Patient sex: M
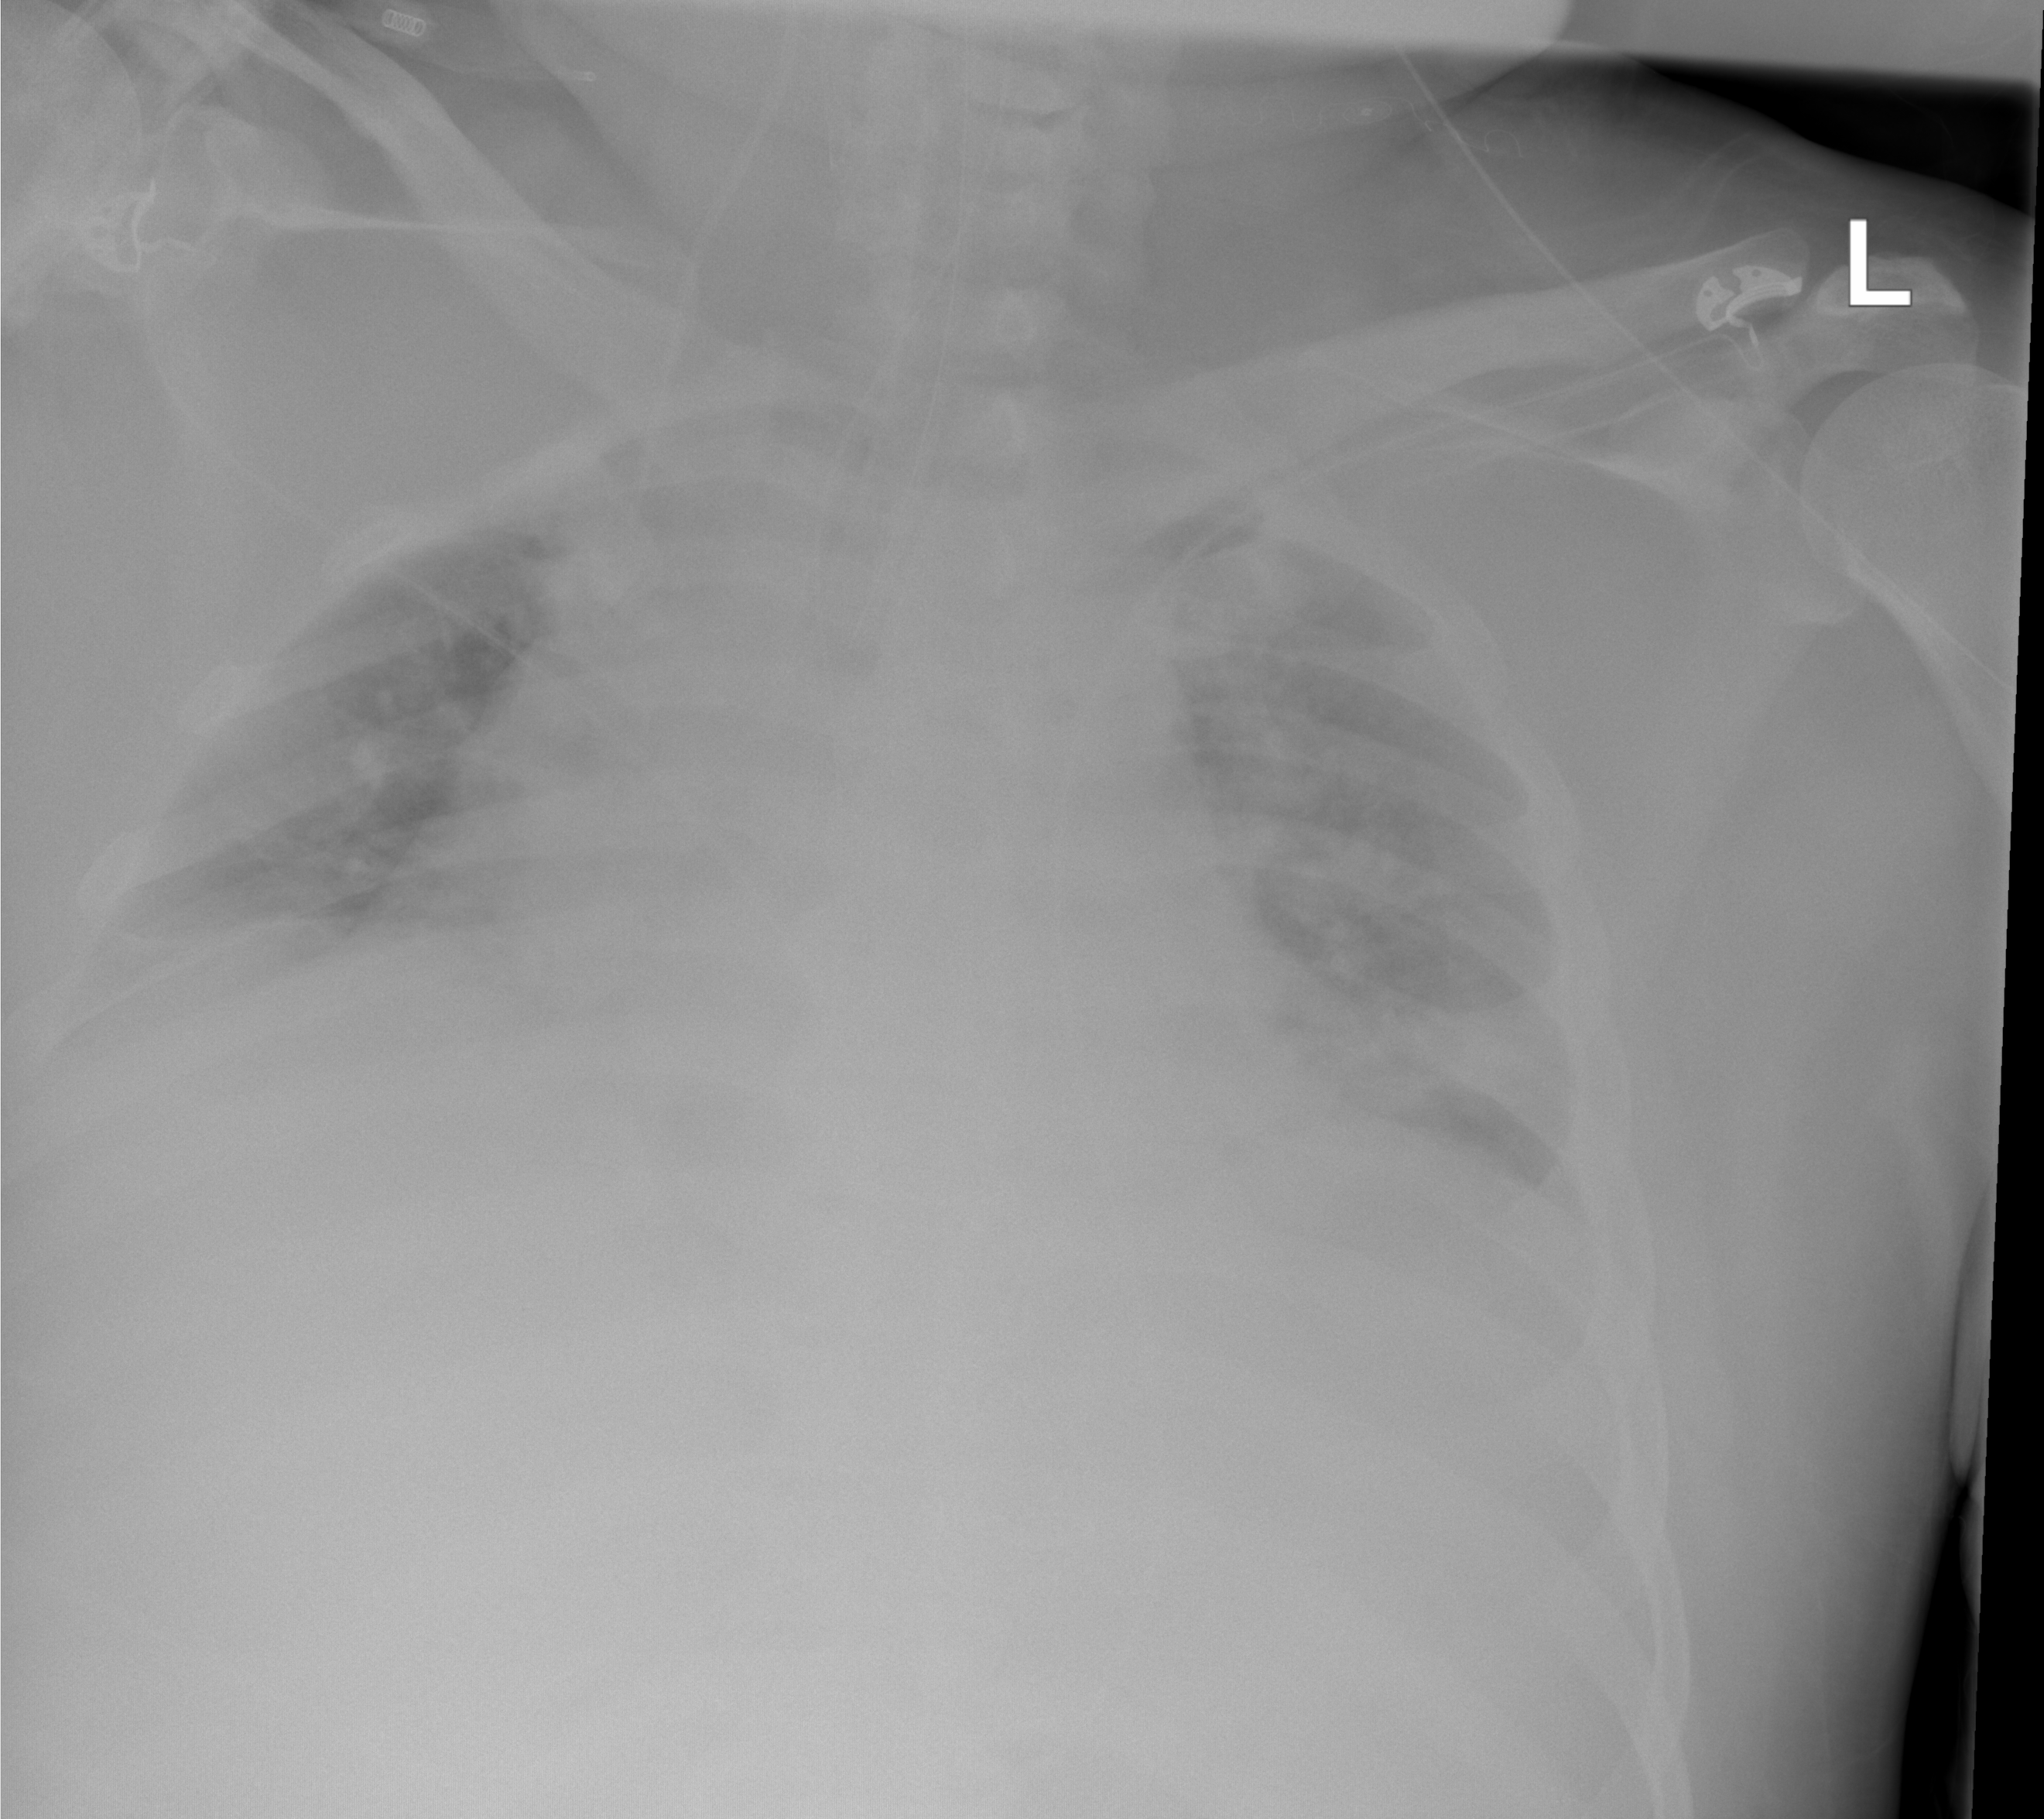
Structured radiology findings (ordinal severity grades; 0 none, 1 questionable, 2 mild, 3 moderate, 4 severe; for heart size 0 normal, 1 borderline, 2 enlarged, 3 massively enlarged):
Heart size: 2
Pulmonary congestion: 2
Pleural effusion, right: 0
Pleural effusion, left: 0
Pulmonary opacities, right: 0
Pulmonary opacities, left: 2
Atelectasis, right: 2
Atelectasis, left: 2